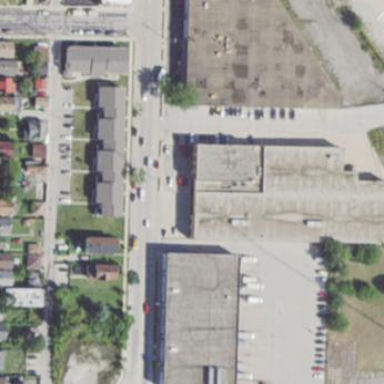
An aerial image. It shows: Industrial building.